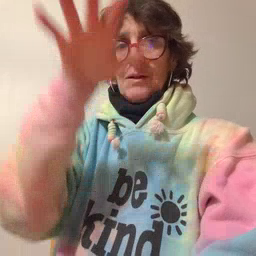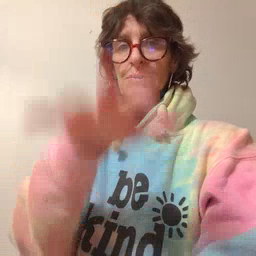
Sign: alligator